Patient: sex M, age 21
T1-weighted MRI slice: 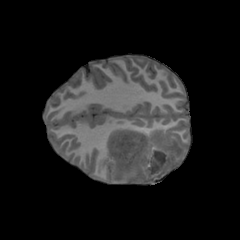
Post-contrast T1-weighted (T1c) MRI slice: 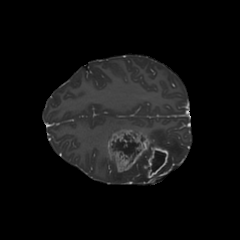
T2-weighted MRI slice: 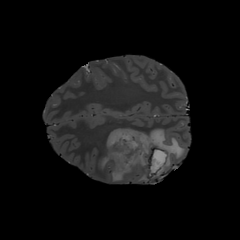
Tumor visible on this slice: yes
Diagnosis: Glioblastoma, IDH-wildtype
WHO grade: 4